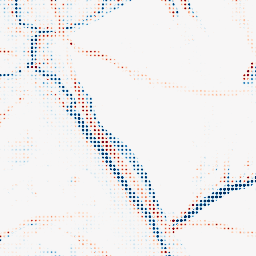
Category: morphological
Decomposition family: morphological_square
Decomposition parameters: operation: average
size: 10
Upsampling method: sinc_blackman
Upsampling parameters: scale: 8
kernel_size: 4
Upsampling scale: 8